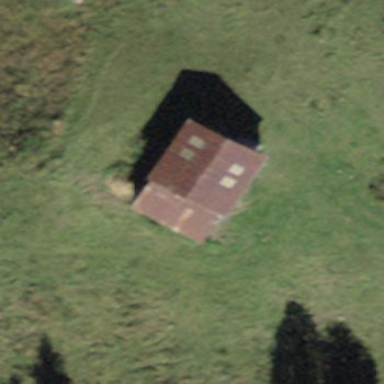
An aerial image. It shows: Rural barn.